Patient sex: M
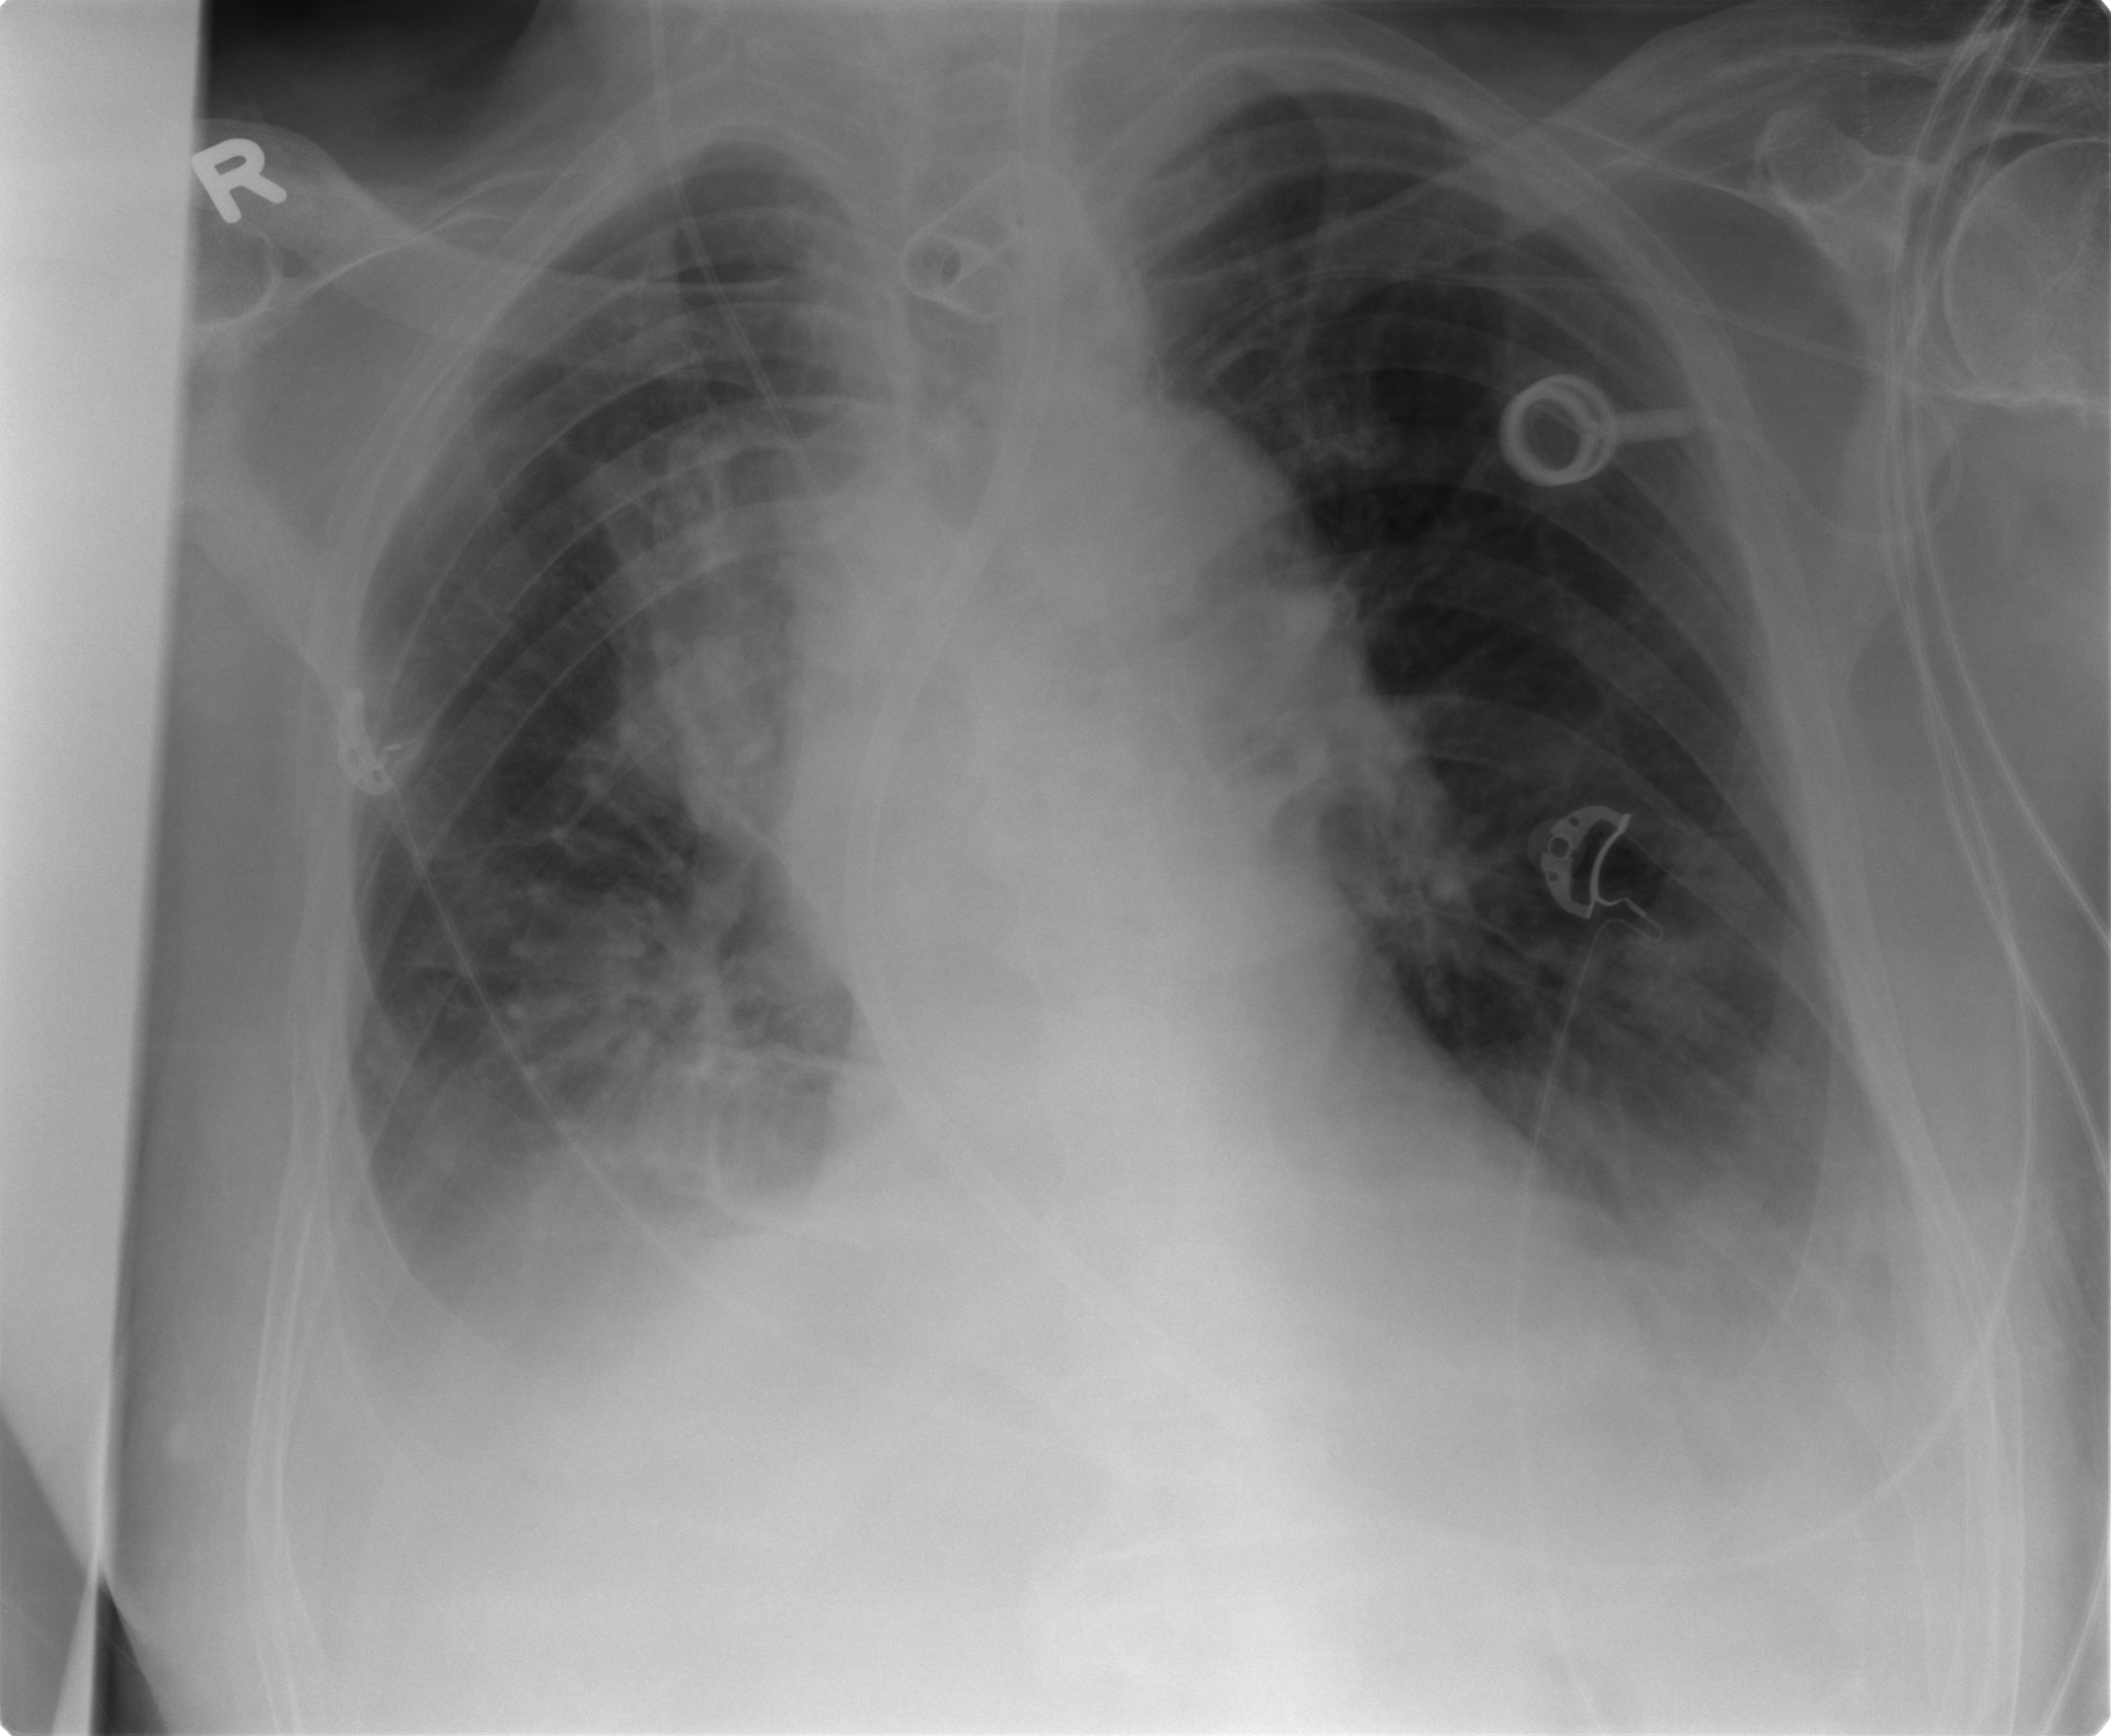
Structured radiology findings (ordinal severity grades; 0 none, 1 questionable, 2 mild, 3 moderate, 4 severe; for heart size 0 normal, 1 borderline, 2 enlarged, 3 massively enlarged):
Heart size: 0
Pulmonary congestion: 0
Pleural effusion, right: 2
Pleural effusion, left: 2
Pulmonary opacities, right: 1
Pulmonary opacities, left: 0
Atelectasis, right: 3
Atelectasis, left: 2